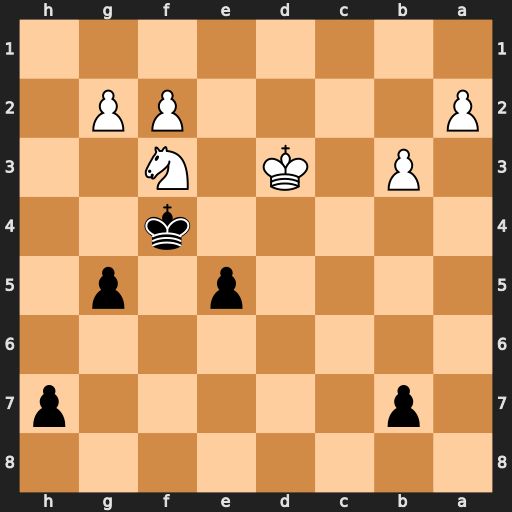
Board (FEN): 8/1p5p/8/4p1p1/5k2/1P1K1N2/P4PP1/8
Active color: b
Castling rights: -
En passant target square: -
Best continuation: e4+ Kd2 exf3